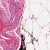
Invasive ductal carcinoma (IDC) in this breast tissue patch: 0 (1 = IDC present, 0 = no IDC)